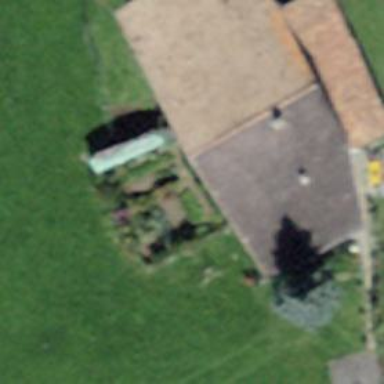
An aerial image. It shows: Farm building.